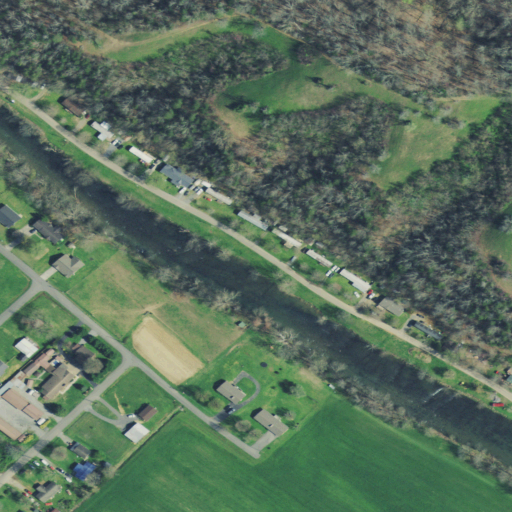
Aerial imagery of cliff(s) in Tennessee named The Shinbone containing deciduous forest, open development, pasture, low intensity development, mixed forest, shrub, medium intensity development, and open water